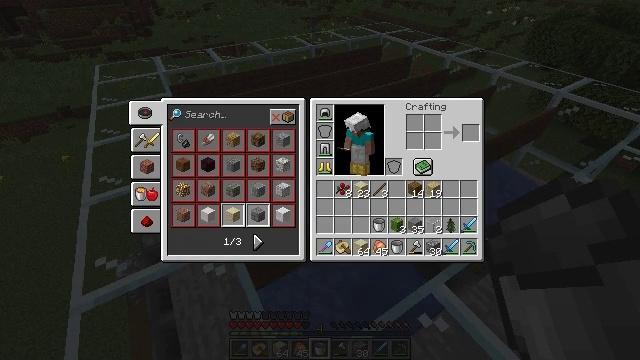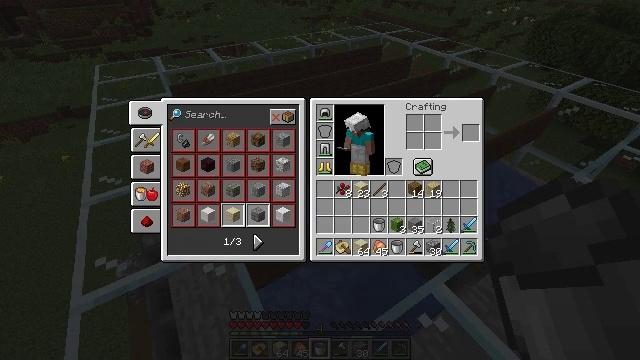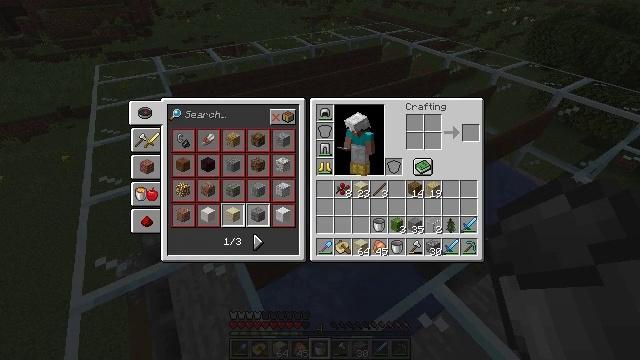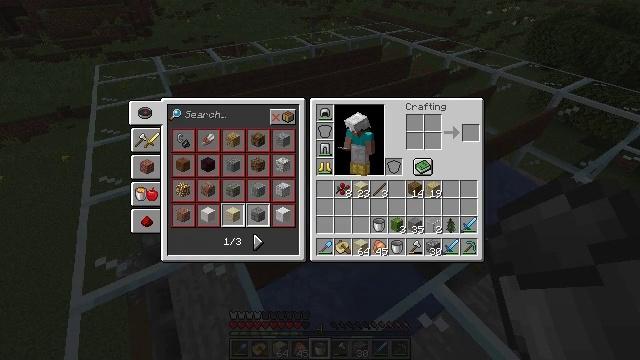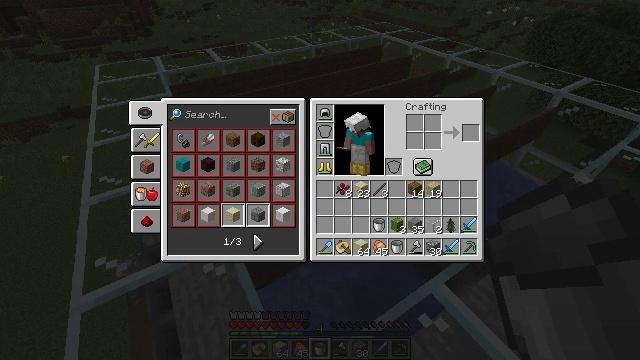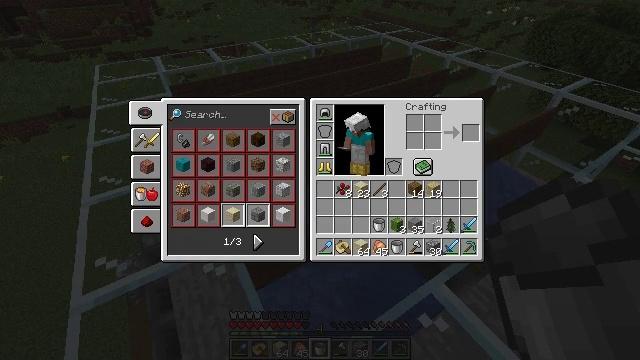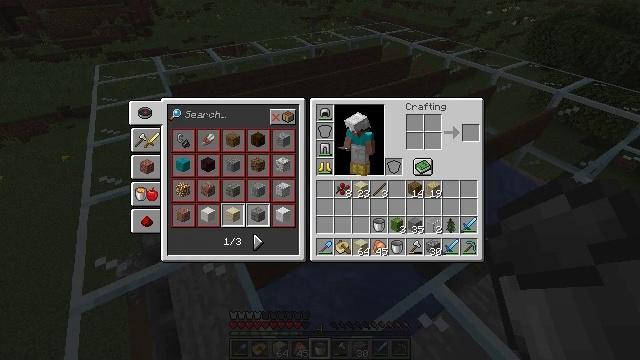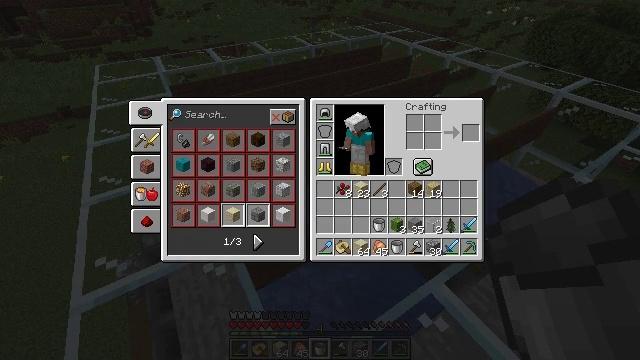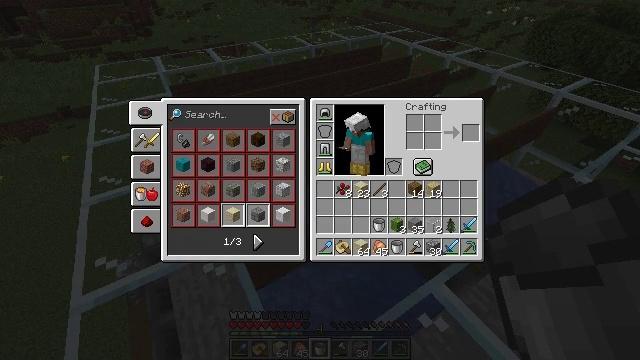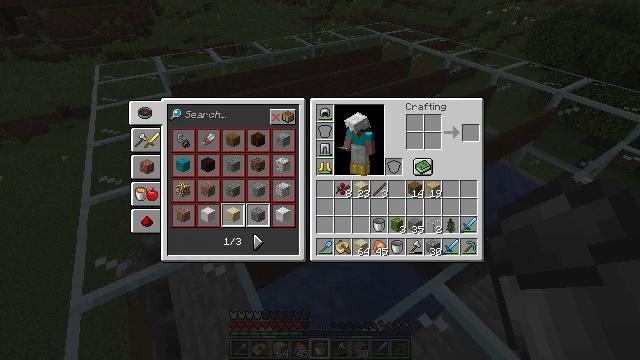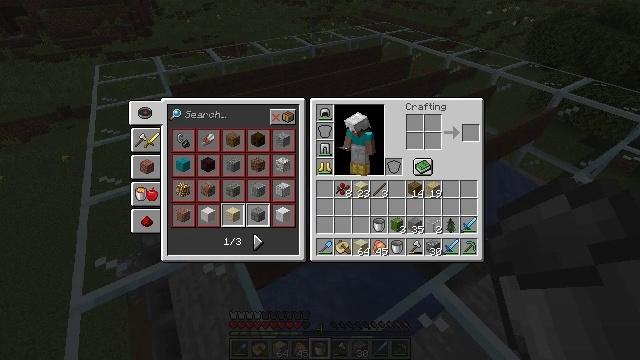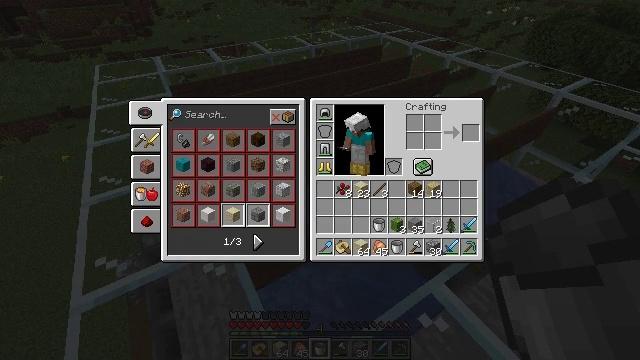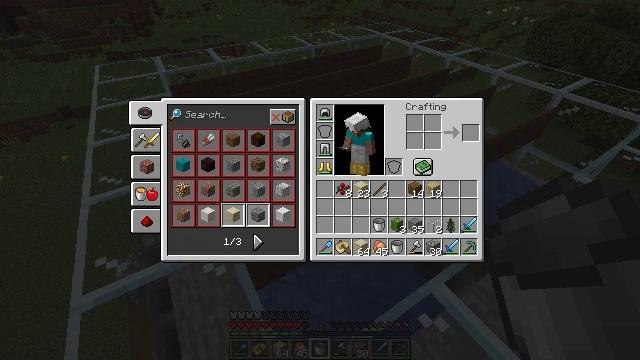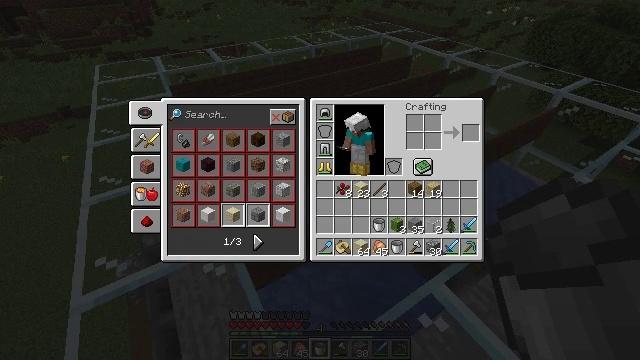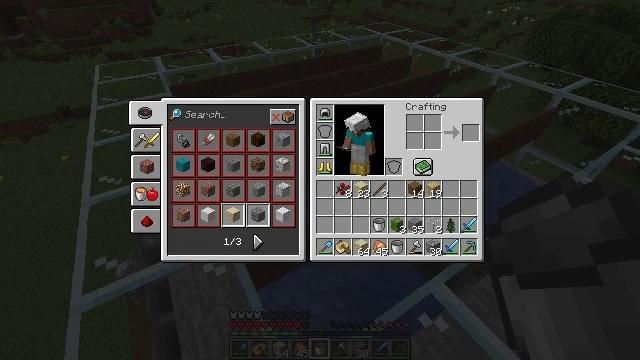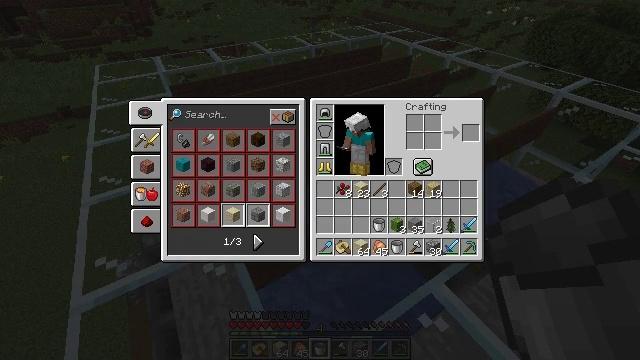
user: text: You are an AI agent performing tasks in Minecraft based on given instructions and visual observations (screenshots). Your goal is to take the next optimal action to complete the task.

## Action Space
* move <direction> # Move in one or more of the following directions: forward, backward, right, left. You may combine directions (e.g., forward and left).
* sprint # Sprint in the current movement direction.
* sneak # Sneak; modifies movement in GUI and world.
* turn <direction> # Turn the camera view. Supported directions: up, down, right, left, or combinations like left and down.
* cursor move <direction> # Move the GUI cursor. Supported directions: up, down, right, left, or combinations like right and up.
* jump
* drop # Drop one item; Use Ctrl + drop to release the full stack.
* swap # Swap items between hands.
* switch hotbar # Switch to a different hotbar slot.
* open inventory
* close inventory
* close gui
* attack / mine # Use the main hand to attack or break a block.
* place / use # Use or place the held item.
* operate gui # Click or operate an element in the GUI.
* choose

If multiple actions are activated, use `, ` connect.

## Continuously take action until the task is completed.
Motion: motion action
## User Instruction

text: Attack the spruce sign to dismantle it.
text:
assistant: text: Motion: no_op
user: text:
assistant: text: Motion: no_op
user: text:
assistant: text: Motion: no_op
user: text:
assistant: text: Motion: no_op
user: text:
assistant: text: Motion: no_op
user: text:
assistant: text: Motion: no_op
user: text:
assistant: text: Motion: no_op
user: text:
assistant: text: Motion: no_op
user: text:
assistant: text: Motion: no_op
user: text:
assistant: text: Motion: no_op
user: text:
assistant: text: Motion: no_op
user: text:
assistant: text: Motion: no_op
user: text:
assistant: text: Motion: no_op
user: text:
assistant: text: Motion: no_op
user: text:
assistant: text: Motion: no_op
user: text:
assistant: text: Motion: no_op
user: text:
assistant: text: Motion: no_op
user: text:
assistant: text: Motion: no_op
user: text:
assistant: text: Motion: no_op
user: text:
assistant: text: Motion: no_op
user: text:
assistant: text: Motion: no_op
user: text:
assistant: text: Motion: no_op
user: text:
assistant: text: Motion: no_op
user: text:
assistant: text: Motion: no_op
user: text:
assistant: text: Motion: no_op
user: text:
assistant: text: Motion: no_op
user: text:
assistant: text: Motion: no_op
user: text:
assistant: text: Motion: no_op
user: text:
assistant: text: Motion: no_op
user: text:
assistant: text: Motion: no_op